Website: crate-barrel
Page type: cross-sells
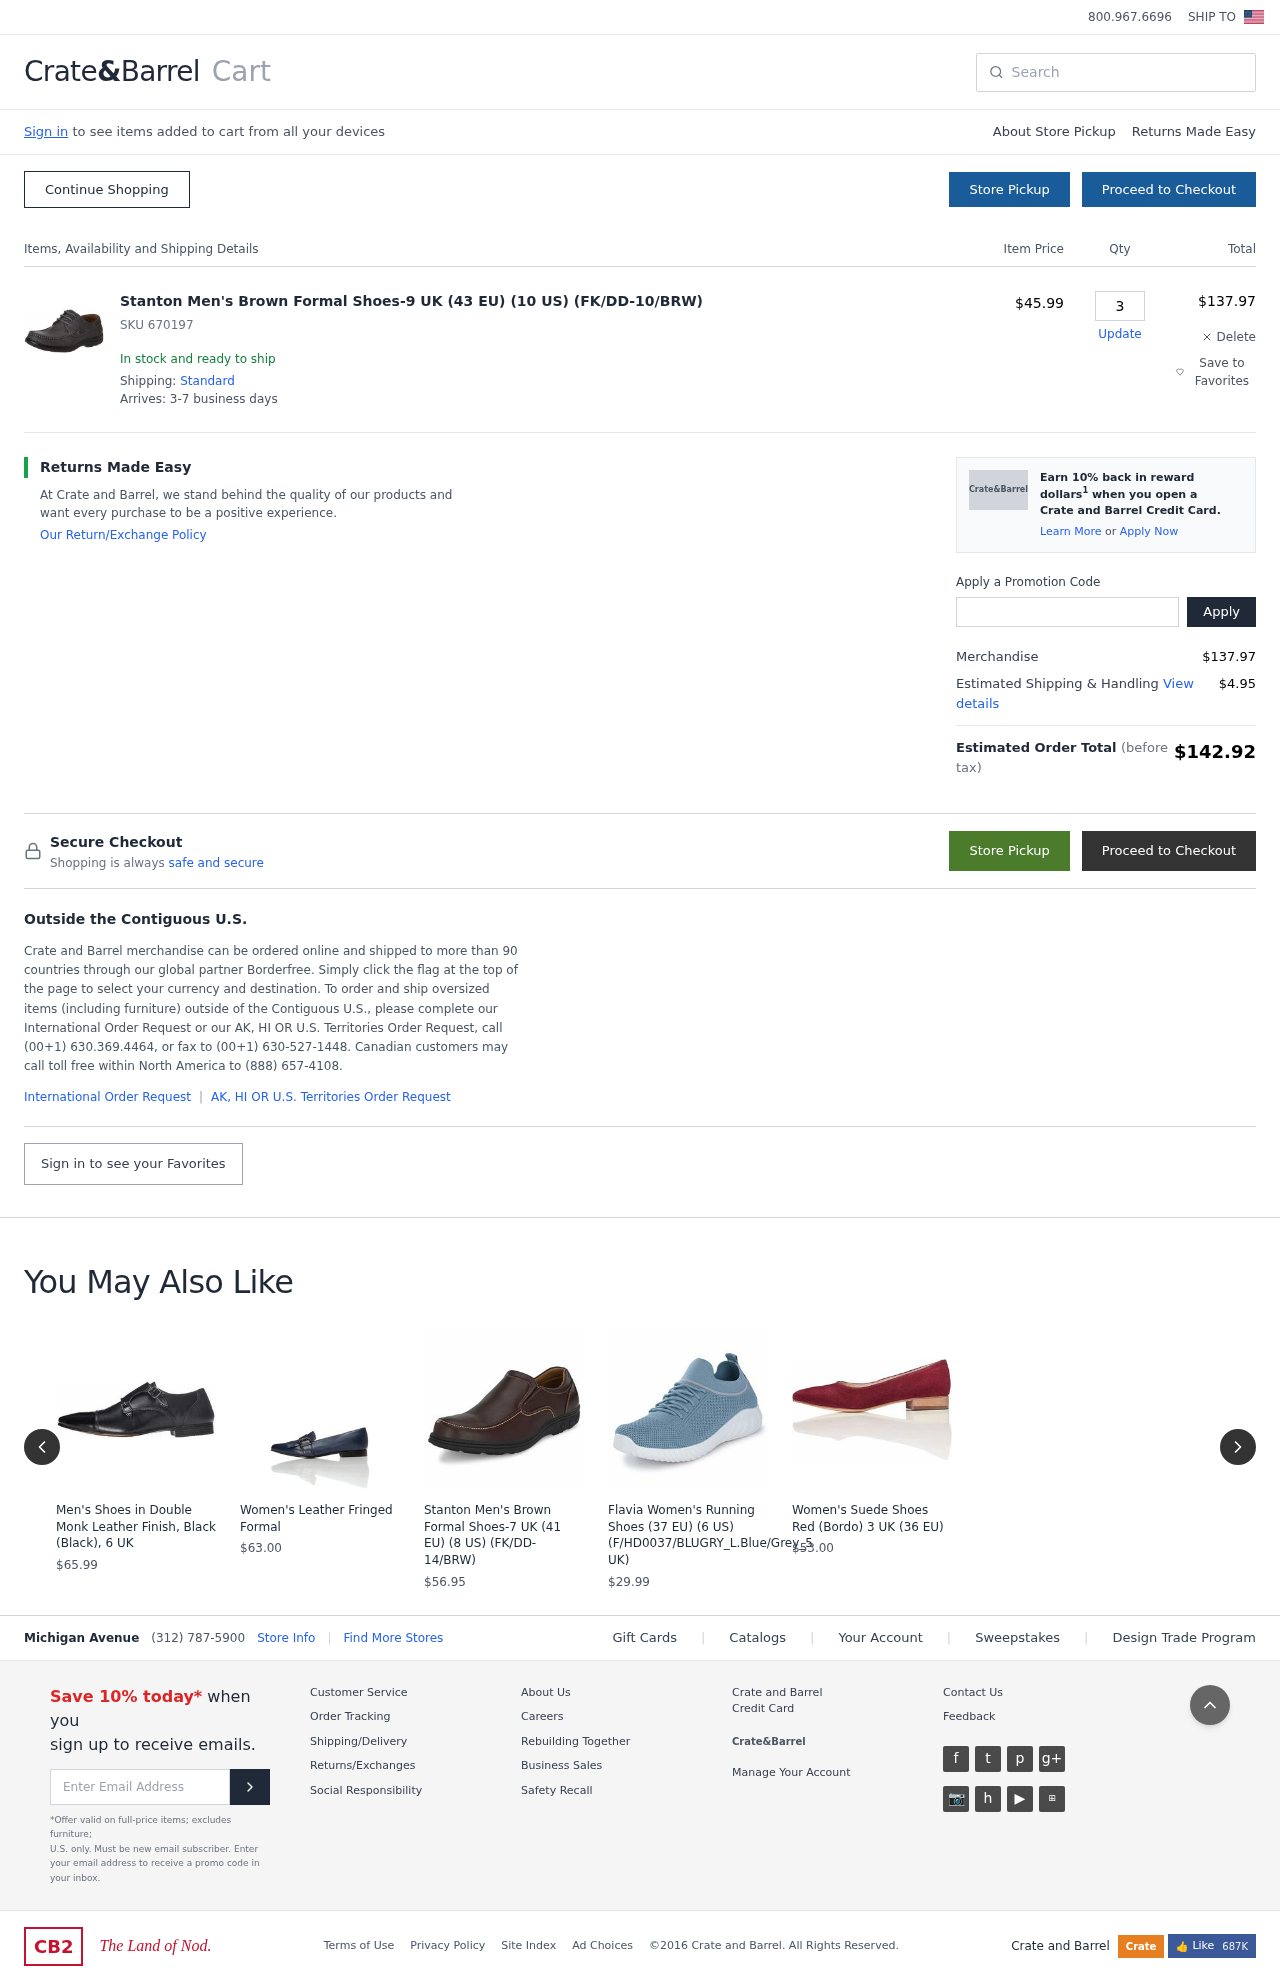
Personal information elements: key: PII_PROMO_CODE
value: VIP8548
Product elements: key: PRODUCT1_NAME
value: Stanton Men's Brown Formal Shoes-9 UK (43 EU) (10 US) (FK/DD-10/BRW)
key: PRODUCT1_PRICE
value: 45.99
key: PRODUCT1_QUANTITY
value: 3
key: PRODUCT2_NAME
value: Men's Shoes in Double Monk Leather Finish, Black (Black), 6 UK
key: PRODUCT2_PRICE
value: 65.99
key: PRODUCT3_NAME
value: Women's Leather Fringed Formal
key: PRODUCT3_PRICE
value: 63
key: PRODUCT4_NAME
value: Stanton Men's Brown Formal Shoes-7 UK (41 EU) (8 US) (FK/DD-14/BRW)
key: PRODUCT4_PRICE
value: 56.95
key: PRODUCT5_NAME
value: Flavia Women's Running Shoes (37 EU) (6 US) (F/HD0037/BLUGRY_L.Blue/Grey_5 UK)
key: PRODUCT5_PRICE
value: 29.99
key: PRODUCT6_NAME
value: Women's Suede Shoes Red (Bordo) 3 UK (36 EU)
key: PRODUCT6_PRICE
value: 53
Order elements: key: ORDER_SKU
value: SKU 670197
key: ORDER_ITEM_TOTAL
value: $137.97
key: ORDER_SUBTOTAL
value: $137.97
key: ORDER_SHIPPING_COST
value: $4.95
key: ORDER_TOTAL
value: $142.92
Search elements: key: HEADER_SEARCH
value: Search